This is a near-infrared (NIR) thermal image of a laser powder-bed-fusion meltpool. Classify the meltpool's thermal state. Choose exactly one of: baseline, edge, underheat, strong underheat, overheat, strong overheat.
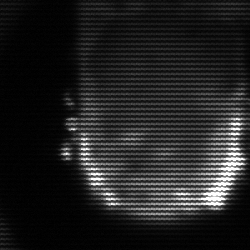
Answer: baseline